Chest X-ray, PA view. Patient: 32 years old, sex M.
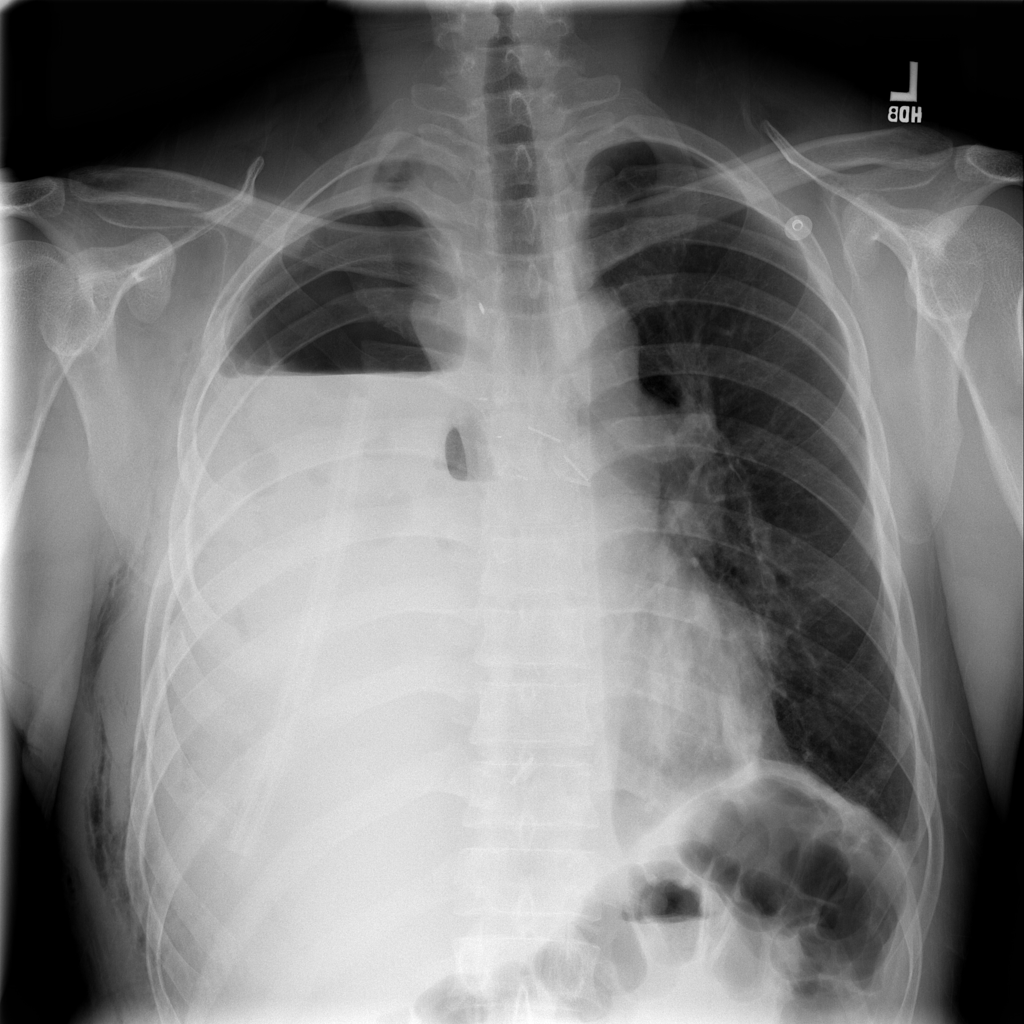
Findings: Atelectasis, Emphysema, Infiltration, Mass